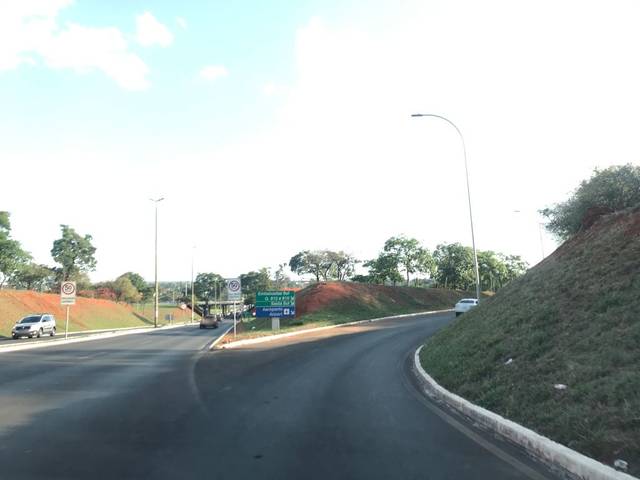
Region: Brazil
Coordinates: -15.834, -47.901